Field crop: maize
Growth stage: 1
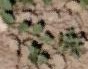
Species: convolvulus